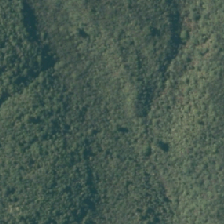
Land cover: manuka_kanuka